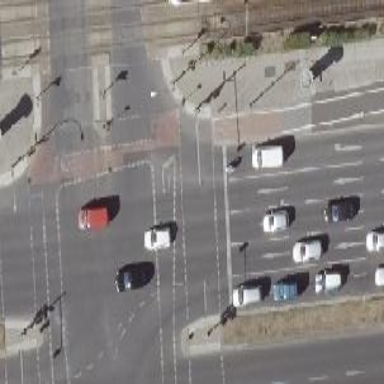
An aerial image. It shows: Asphalt cycleway with crossing controlled by traffic signals.